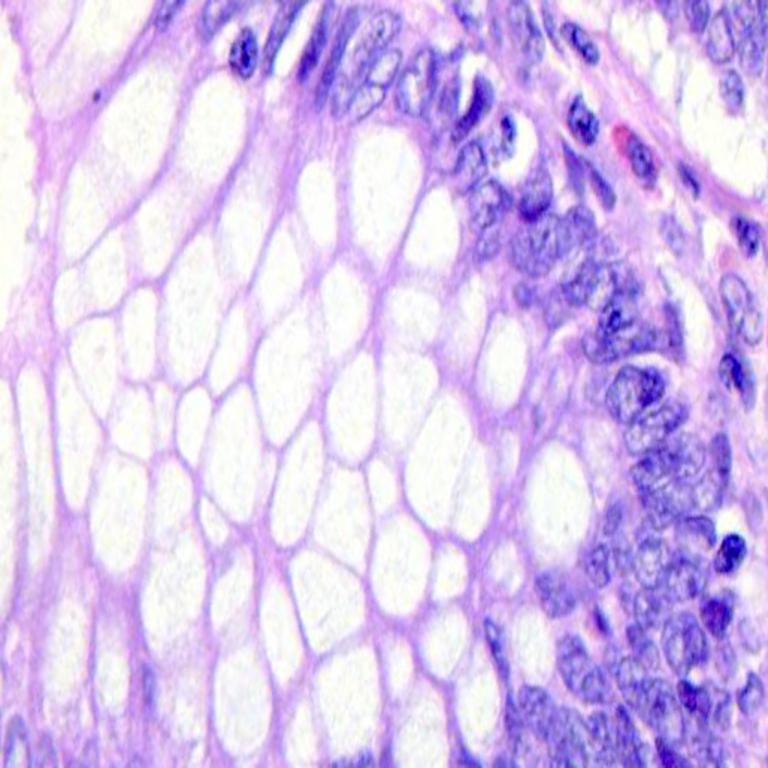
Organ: colon
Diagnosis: benign